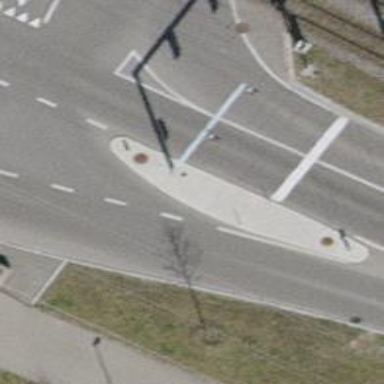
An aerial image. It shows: Road with traffic signals.